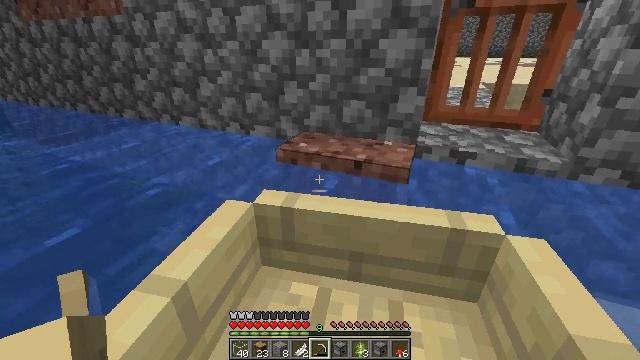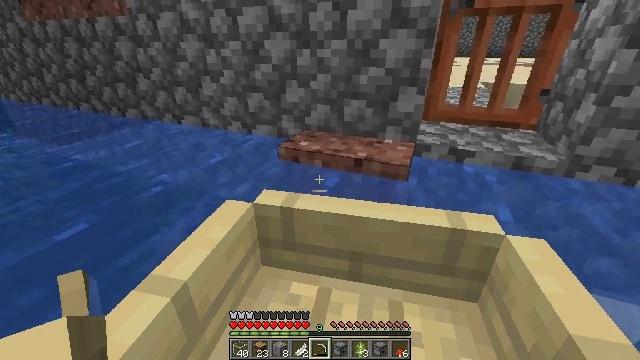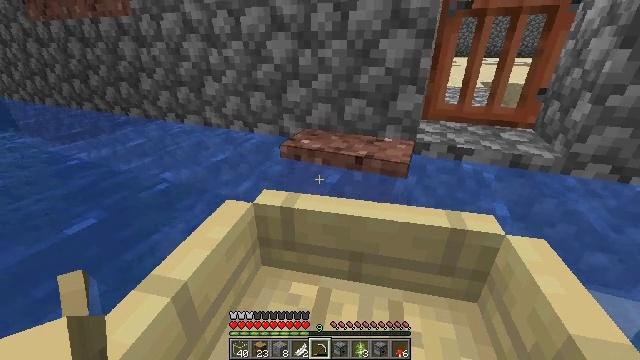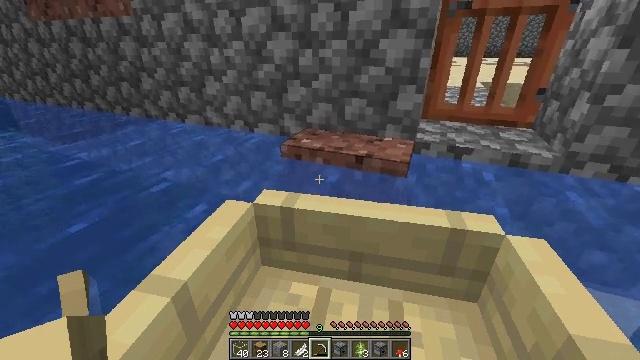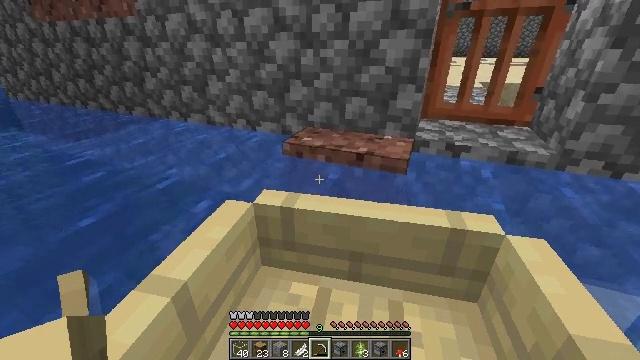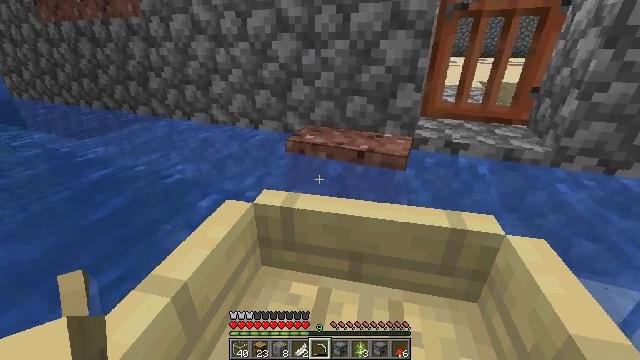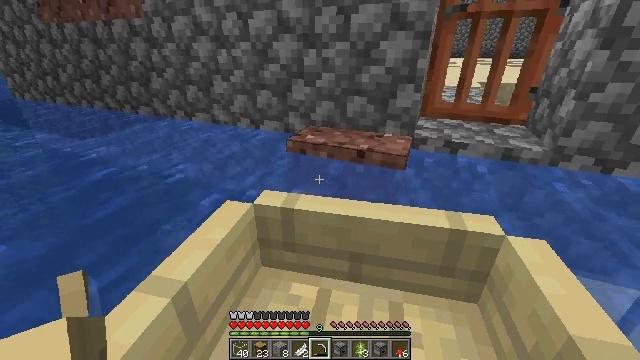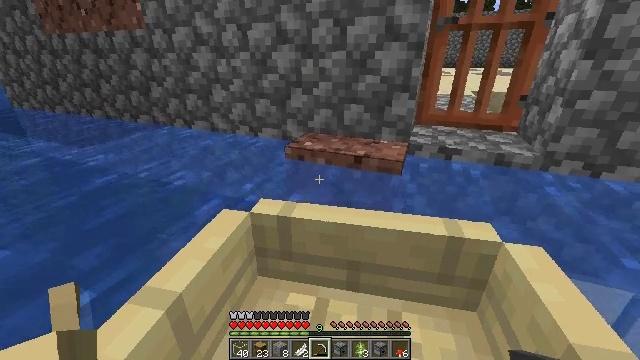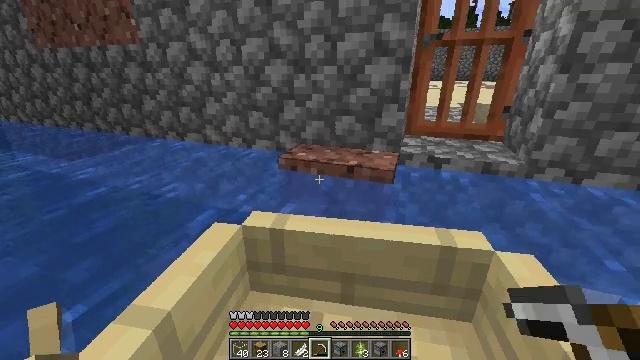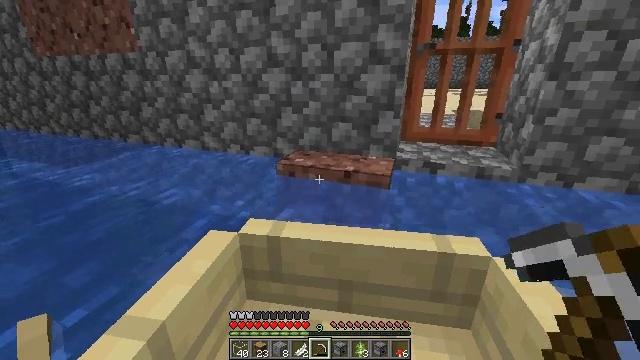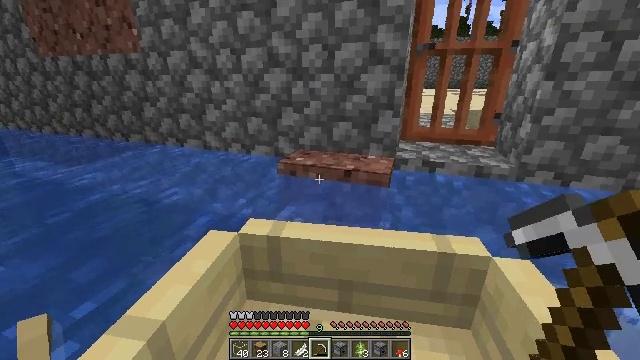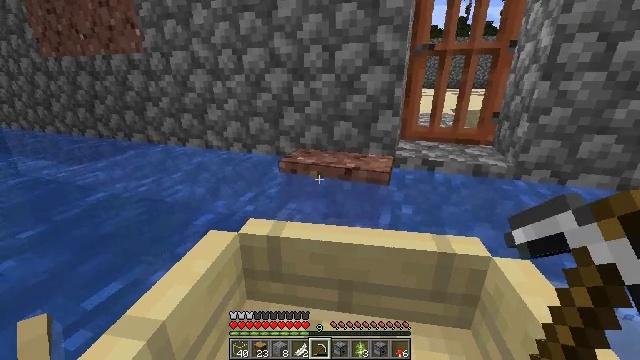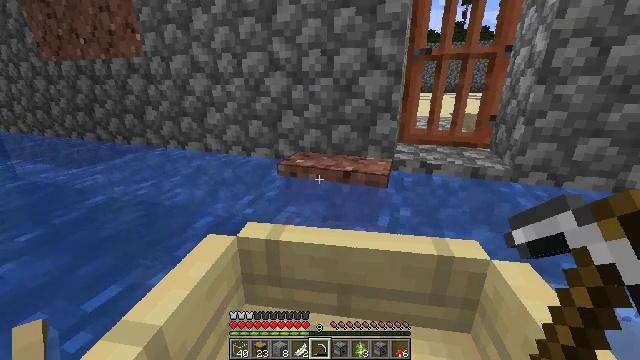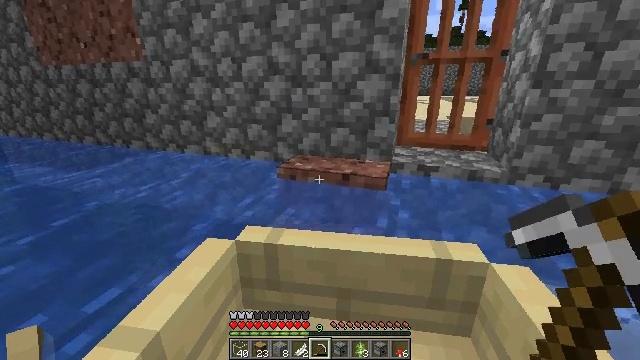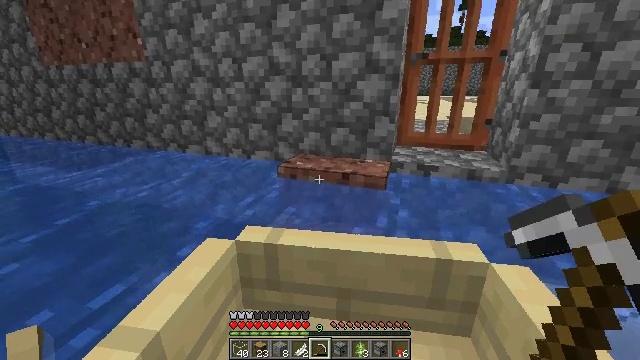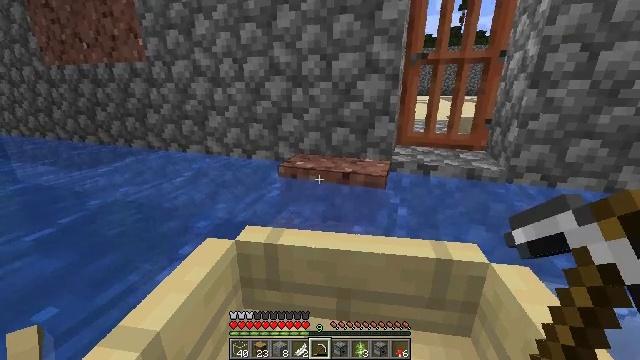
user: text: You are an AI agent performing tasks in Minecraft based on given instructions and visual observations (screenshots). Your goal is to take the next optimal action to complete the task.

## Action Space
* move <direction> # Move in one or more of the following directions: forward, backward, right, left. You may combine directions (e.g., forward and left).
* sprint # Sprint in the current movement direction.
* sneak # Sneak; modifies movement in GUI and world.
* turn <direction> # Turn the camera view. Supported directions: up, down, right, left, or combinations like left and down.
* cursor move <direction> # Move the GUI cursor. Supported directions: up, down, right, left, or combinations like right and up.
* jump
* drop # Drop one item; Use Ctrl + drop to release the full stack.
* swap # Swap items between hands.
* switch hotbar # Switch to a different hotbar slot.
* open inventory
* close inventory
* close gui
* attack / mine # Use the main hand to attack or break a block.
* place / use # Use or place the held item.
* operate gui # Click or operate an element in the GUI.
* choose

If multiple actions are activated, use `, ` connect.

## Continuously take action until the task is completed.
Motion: motion action
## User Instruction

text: Break the granite stairs to recycle them.
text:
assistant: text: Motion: move back
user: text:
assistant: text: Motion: move back
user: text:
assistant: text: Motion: move back
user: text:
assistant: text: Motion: move back
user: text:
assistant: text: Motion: move back
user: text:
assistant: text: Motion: no_op
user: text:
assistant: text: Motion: turn up
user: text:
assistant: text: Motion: turn right and up
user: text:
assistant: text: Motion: turn up
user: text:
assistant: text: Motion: no_op
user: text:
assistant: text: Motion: no_op
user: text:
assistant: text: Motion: no_op
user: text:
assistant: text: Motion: no_op
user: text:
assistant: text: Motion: no_op
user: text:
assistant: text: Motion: no_op
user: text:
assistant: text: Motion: no_op
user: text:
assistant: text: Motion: no_op
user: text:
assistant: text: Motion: attack / mine
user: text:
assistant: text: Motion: attack / mine
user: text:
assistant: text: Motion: attack / mine
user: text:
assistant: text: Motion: attack / mine
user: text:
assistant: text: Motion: attack / mine
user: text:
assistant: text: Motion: attack / mine
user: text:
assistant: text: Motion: attack / mine
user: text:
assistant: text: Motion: attack / mine
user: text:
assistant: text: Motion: attack / mine
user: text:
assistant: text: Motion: attack / mine
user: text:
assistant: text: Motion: attack / mine
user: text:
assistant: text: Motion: attack / mine
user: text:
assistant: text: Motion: attack / mine